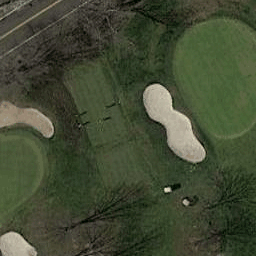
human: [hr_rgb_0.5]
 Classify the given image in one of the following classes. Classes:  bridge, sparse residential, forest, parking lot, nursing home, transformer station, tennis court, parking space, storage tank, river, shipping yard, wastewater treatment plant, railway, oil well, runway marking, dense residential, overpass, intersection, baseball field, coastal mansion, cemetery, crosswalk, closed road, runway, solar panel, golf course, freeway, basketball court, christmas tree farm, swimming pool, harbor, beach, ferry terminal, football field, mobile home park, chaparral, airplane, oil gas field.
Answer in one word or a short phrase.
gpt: golf course